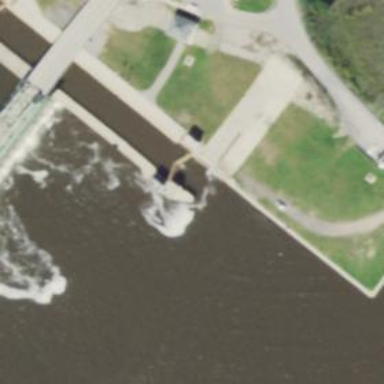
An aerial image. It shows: Lock gate on waterway.